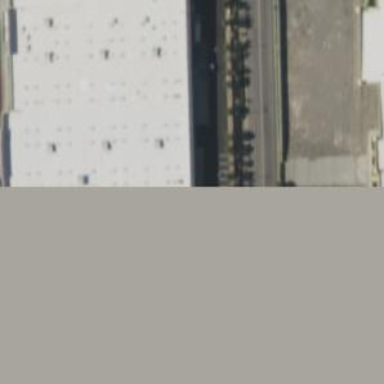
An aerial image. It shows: Retail building.